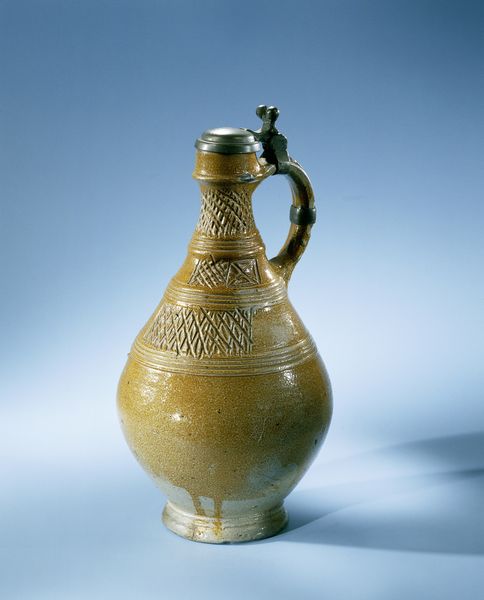
Titel: Kruik met tinnen deksel. Versierd met een lijnornament.
Standort: Amsterdam
Institution: Rijksmuseum
Schlagwörter: pichet, gravure, bleu, vin, pot, poterie, art, ancien, poignée